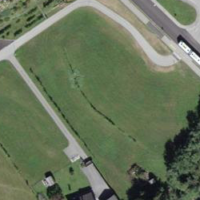
EUNIS habitat code: 52
Species observed at this site:
Corvus cornix